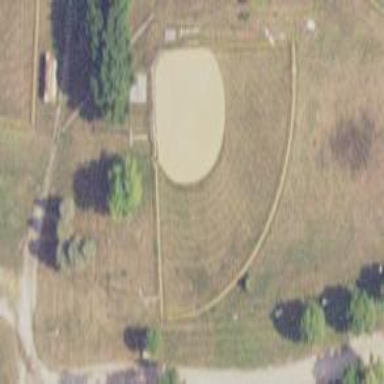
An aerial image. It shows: Baseball pitch for leisure land.